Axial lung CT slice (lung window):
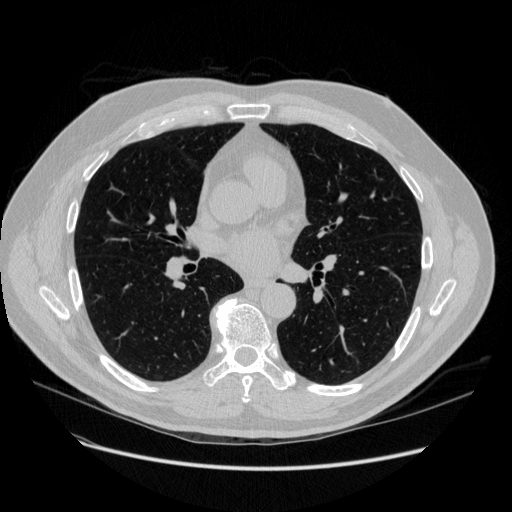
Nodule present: no